Question: I have a table view where am listing some set of images from the XML file which is retrieved as URL. I extended this with Collection Views where when user selects the image in table view corresponding image will take to next window displaying some set of images as collection view.
Here i face a problem as when i click any image in table view it displays the same images for all collection views. For better understanding i attached the image below,

In this, the table view shows Image-1,Image-2... and so on. When i click the Image-1 in table view the collection view displays as Image1-1,Image1-2,.. and so on. Again when i click the Image-2 in table view it again shows the same Image-1-1, Image-1-2 ...and so on.
Can anyone tell me how to solve this problem,
The corresponding code are shown below,
'''
- (void)viewDidLoad
{
[super viewDidLoad];
xmlParser = [[myXMLParser alloc] loadXMLByURL:@"http://sample.com/Images.xml"];
[self.tableView reloadData];
}
- (NSInteger)numberOfSectionsInTableView:(UITableView *)tableView
{
return 1;
}
- (NSInteger)tableView:(UITableView *)tableView numberOfRowsInSection:(NSInteger)section
{
return [xmlParser.tweets count];
}
- (UITableViewCell *)tableView:(UITableView *)tableView cellForRowAtIndexPath:(NSIndexPath *)indexPath
{
static NSString *CellIdentifier = @"images";
UITableViewCell *cell = [tableView dequeueReusableCellWithIdentifier:CellIdentifier];
if (cell == nil) {
cell = [[UITableViewCell alloc] initWithStyle:UITableViewCellStyleSubtitle reuseIdentifier:CellIdentifier];
}
UIImage *currentTweet = [[xmlParser tweets] objectAtIndex:indexPath.row];
UIImageView *tweetImageView = [[UIImageView alloc]initWithFrame:CGRectMake(0,0,cell.frame.size.width , cell.frame.size.height)];
tweetImageView.image = currentTweet;
[cell setBackgroundView:tweetImageView];
return cell;
}
- (void)tableView:(UITableView *)tableView didSelectRowAtIndexPath:(NSIndexPath *)indexPath
{
MyCollectionViewController *collectViewController = [[MyCollectionViewController alloc] initWithNibName:@"detail" bundle:nil];
[self.navigationController pushViewController:collectViewController animated:YES];
}
'''
'''
- (void)viewDidLoad
{
[super viewDidLoad];
xmlParser = [[myXMLParser alloc] loadXMLByURL:@"http://sample.com/Images.xml"];
UIImage *currentImage = [[xmlParser tweets] objectAtIndex:0];
customimage.image = currentImage;
UIImage *currentImage1 = [[xmlParser tweets] objectAtIndex:1];
customimage1.image = currentImage1;
}
-(NSInteger)numberOfSectionsInCollectionView:(UICollectionView *)collectionView
{
return 1;
}
-(NSInteger)collectionView:(UICollectionView *)collectionView numberOfItemsInSection:(NSInteger)section
{
return [xmlParser.tweets count];
}
-(UICollectionViewCell *)collectionView:(UICollectionView *)collectionView cellForItemAtIndexPath:(NSIndexPath *)indexPath
{
MyCollectionViewCell *myCell = [collectionView dequeueReusableCellWithReuseIdentifier:@"MyCell" forIndexPath:indexPath];
UIImage *currentTweet = [[xmlParser tweets] objectAtIndex:indexPath.row];
UIImageView *tweetImageView = [[UIImageView alloc]initWithFrame:CGRectMake(0,0,myCell.frame.size.width , myCell.frame.size.height)];
tweetImageView.image = currentTweet;
[myCell setBackgroundView:tweetImageView];
return myCell;
}
'''
'''
<?xml version="1.0" encoding="UTF-8"?>
<Products>
<products id="0">
http://myimage.com/images/logo1.png</img>
</products>
<products id="1">
http://myimage.com/images/Main_pic.png</img>
</products>
<products id="2">
http://myimage.com/images/image1.png</img>
</products>
<products id="3">
http://myimage.com/images/image2.png</img>
<img-subproduct>http://myimage.com/images/image2-1.png</img-subproduct>
<img-subproduct>http://myimage.com/images/image2-2.png</img-subproduct>
</products>
<products id="4">
http://myimage.com/images/image3.png</img>
<img-subproduct>http://myimage.com/images/image3-1.png</img-subproduct>
<img-subproduct>http://myimage.com/images/image3-2.png</img-subproduct>
</products>
</Products>
'''
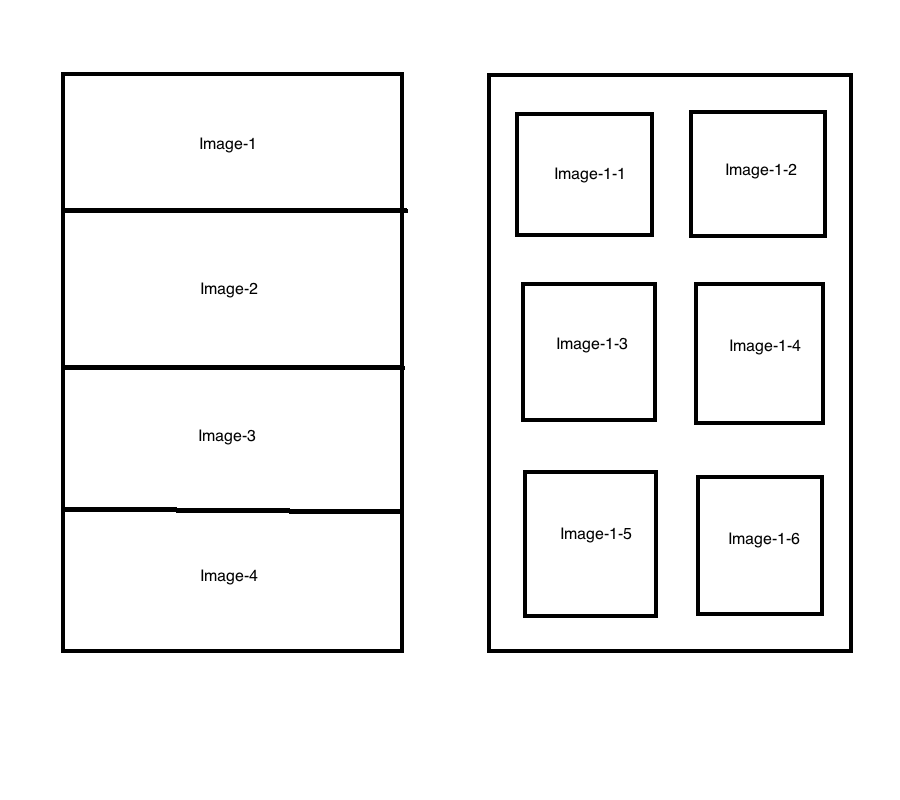
Answer: Because you use storyboard, MyCollectionViewCell will always load from stroyboard.
So, change MyCollectionViewCell interface:
'''
@interface MyCollectionViewCell : UICollectionViewCell
@property (weak, nonatomic) IBOutlet UIImageView *tweetImageView;
@end
'''
And link the property in stroryboard.
---
Well, I write that for you.
'''
- (UICollectionViewCell *)collectionView:(UICollectionView *)collectionView cellForItemAtIndexPath:(NSIndexPath *)indexPath {
MyCollectionViewCell *myCell = [collectionView dequeueReusableCellWithReuseIdentifier:@"MyCell" forIndexPath:indexPath];
if (!myCell) {
myCell = [[MyCollectionViewCell alloc] initWithFrame:CGRectMake(0,0,myCell.frame.size.width , myCell.frame.size.height)];
}
[myCell.tweetImageView setImage:[[xmlParser tweets] objectAtIndex:indexPath.row]];
return myCell;
}
'''
And MyCollectionViewCell interface and implementation:
'''
@interface MyCollectionViewCell : UICollectionViewCell
@property (weak, nonatomic) UIImageView *tweetImageView;
@end
@implementation MyCollectionViewCell
- (id)initWithFrame:(CGRect)frame {
self = [super initWithFrame:frame];
if (self) {
UIImageView *aImageView = [[UIImageView alloc] initWithFrame:self.bounds];
aImageView.autoresizingMask = UIViewAutoresizingFlexibleHeight | UIViewAutoresizingFlexibleWidth;
[self addSubview:aImageView];
self.tweetImageView = aImageView;
}
return self;
}
@end
'''
---
You set currentTweet to '[[xmlParser tweets] objectAtIndex:indexPath.row]'?
I think it's nil. Check it.
'''
- (UICollectionViewCell *)collectionView:(UICollectionView *)collectionView cellForItemAtIndexPath:(NSIndexPath *)indexPath
{
MyCollectionViewCell *myCell = [collectionView dequeueReusableCellWithReuseIdentifier:@"MyCell" forIndexPath:indexPath];
UIImage *currentTweet = [[xmlParser tweets] objectAtIndex:indexPath.row];
UIImageView *tweetImageView = [[UIImageView alloc]initWithFrame:CGRectMake(0,0,myCell.frame.size.width , myCell.frame.size.height)];
tweetImageView.image = currentTweet;
NSLog(@"%@", tweetImageView.image); // Check tweetImageView.image whether nil or not.
[myCell setBackgroundView:tweetImageView];
return myCell;
}
'''